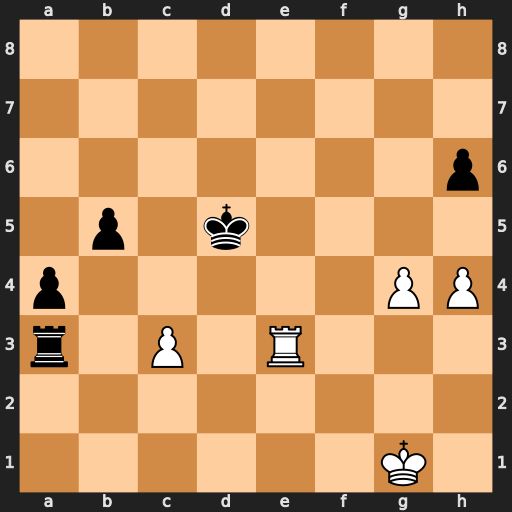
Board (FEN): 8/8/7p/1p1k4/p5PP/r1P1R3/8/6K1
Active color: w
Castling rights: -
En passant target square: -
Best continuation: c4+ Kxc4 Rxa3